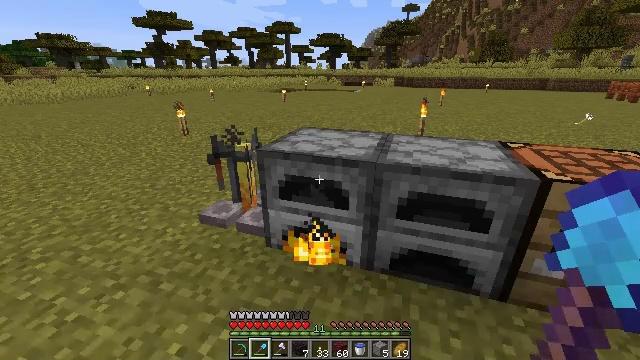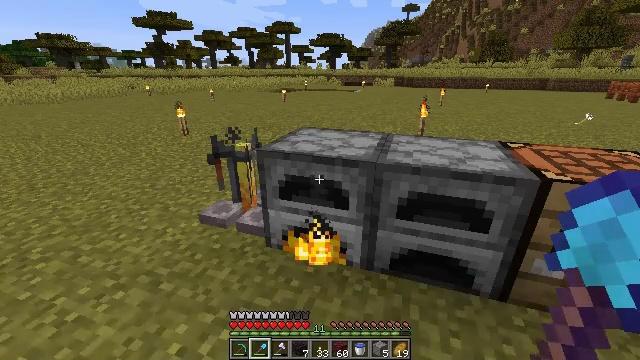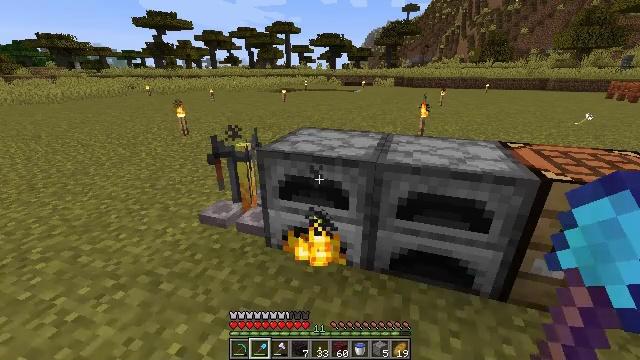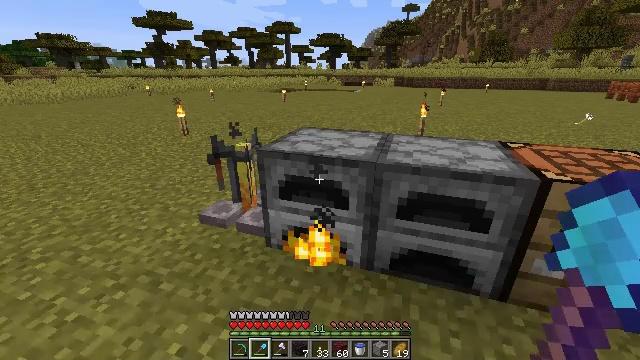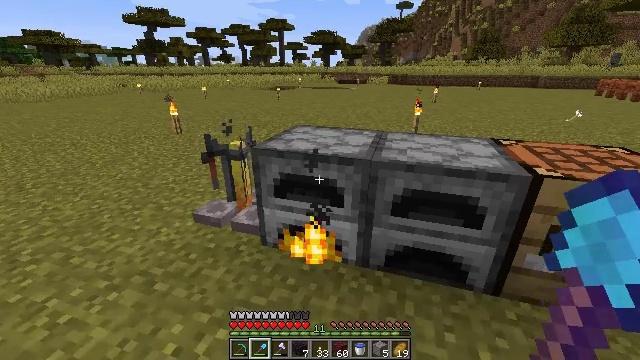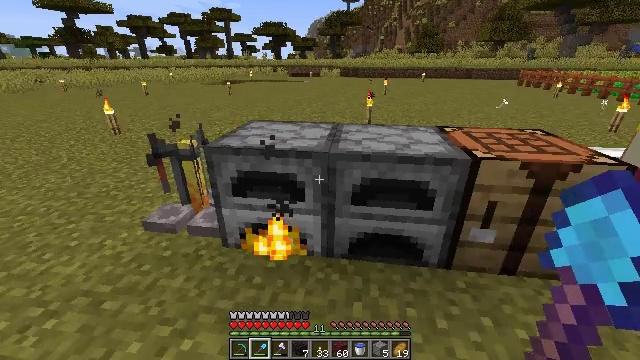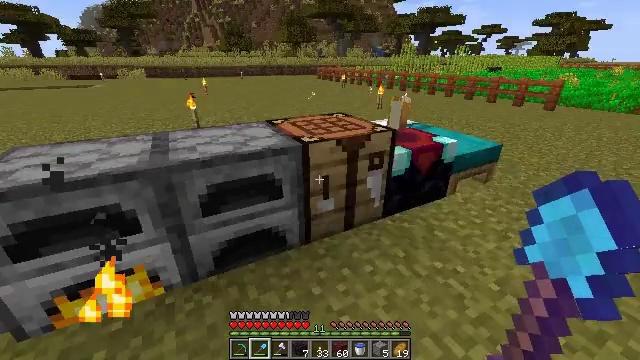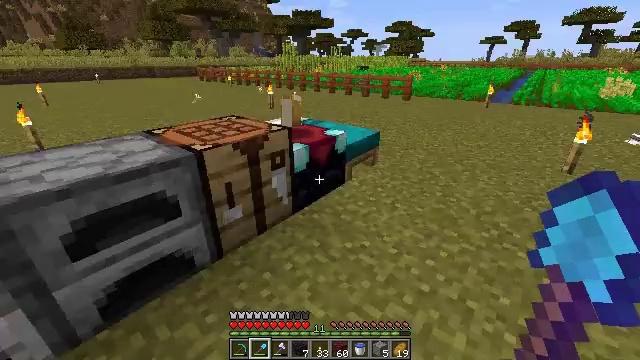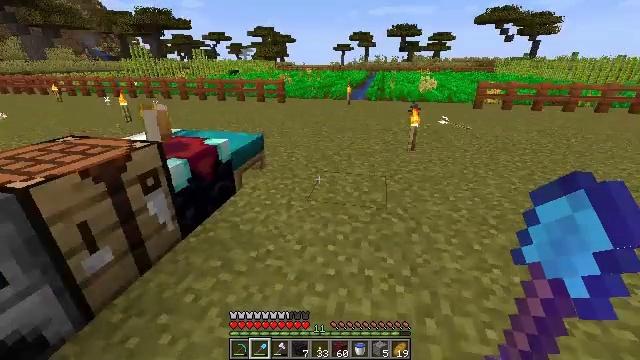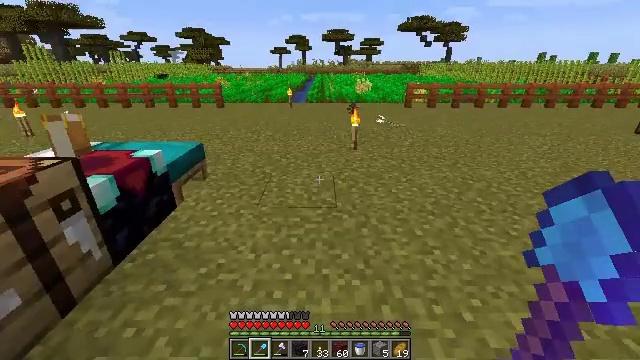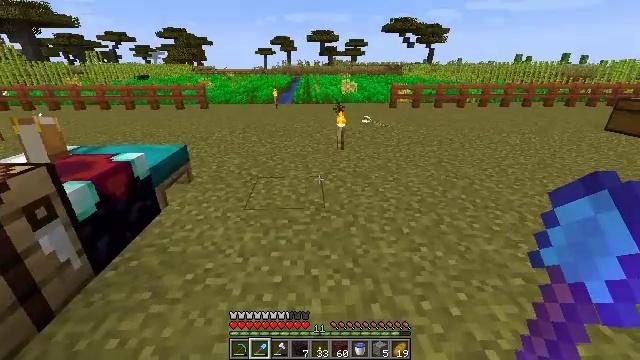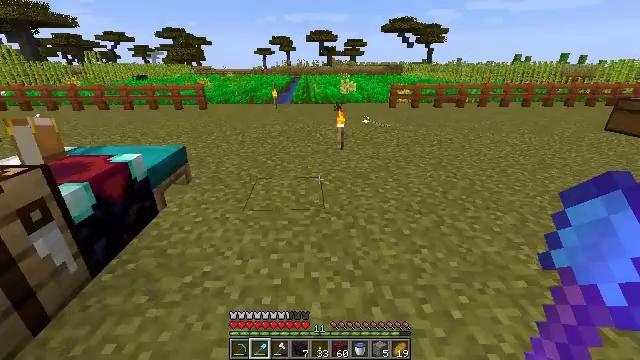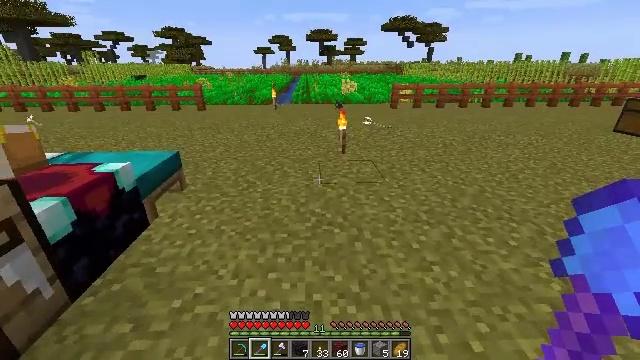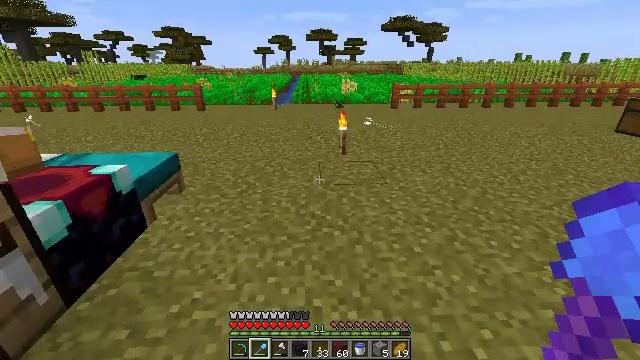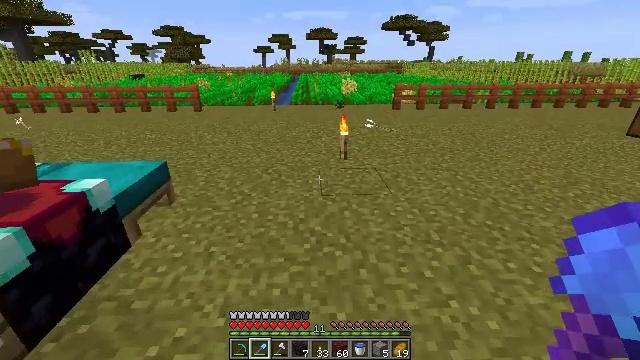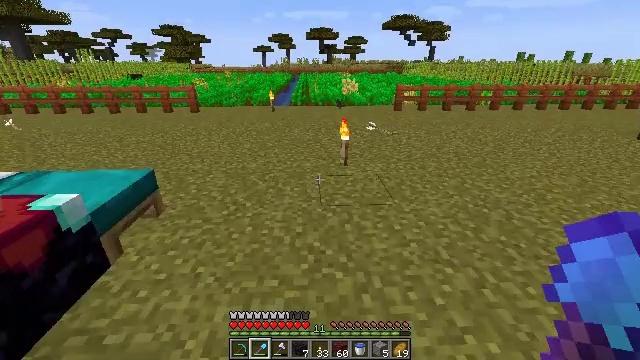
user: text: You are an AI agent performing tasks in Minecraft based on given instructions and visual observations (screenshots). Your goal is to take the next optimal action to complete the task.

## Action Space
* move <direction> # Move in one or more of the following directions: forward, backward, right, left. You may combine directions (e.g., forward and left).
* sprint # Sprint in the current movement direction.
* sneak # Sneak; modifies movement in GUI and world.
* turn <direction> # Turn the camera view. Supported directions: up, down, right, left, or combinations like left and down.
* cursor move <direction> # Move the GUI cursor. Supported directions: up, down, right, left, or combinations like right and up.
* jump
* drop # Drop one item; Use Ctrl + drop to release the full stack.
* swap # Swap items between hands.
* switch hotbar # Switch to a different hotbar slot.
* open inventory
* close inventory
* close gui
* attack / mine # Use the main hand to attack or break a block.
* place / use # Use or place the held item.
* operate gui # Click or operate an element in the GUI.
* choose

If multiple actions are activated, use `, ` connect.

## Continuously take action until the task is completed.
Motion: motion action
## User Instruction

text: Harvest sugar cane from the plant.
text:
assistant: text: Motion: no_op
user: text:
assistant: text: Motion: no_op
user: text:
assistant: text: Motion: no_op
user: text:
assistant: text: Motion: turn right
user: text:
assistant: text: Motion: turn right and down
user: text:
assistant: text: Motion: turn right
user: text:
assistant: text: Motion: turn right
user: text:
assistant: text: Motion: turn right
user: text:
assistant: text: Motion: turn right
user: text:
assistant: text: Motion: turn right
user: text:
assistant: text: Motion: move forward
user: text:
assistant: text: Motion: move forward
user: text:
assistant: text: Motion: move forward
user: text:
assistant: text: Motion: move forward
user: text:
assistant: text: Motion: move forward
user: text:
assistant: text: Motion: move forward
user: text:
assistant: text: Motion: move forward
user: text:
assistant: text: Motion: move forward
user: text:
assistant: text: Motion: move forward
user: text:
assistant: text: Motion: move forward and move right
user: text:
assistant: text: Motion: move forward and move right, turn left
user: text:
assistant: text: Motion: move forward and move right, turn left and up
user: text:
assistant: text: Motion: move forward and move right, turn left and up
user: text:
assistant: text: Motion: move forward and move right, turn left
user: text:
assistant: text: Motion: move forward and move right
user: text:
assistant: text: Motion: move forward and move right
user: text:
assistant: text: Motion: move forward and move right
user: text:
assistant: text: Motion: move forward and move right
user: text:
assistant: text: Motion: move forward and move right
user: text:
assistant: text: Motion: move forward and move right